The trace is the raw vibration amplitude of a rotating bearing as a function of time. Based on the visible evidence, which condition applies: normal, inner_race, outer_race, ball?
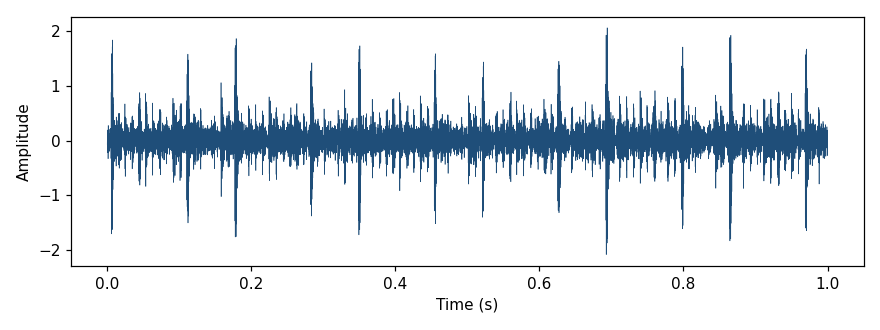
Answer: outer_race